Question: I m actually developping an application using coffeescript to transpile into javascript.
I was wondering if it's relevant to use SonnarQube to check generated javascript and to check unit test coverage % ?
Because when running sonar-runner on my ./app folder (the folder with the generated javascript), I have some errors and I can't do anything on these files.
Here's are some errors (due to coffeescript transpiling) :

Thanks for advance
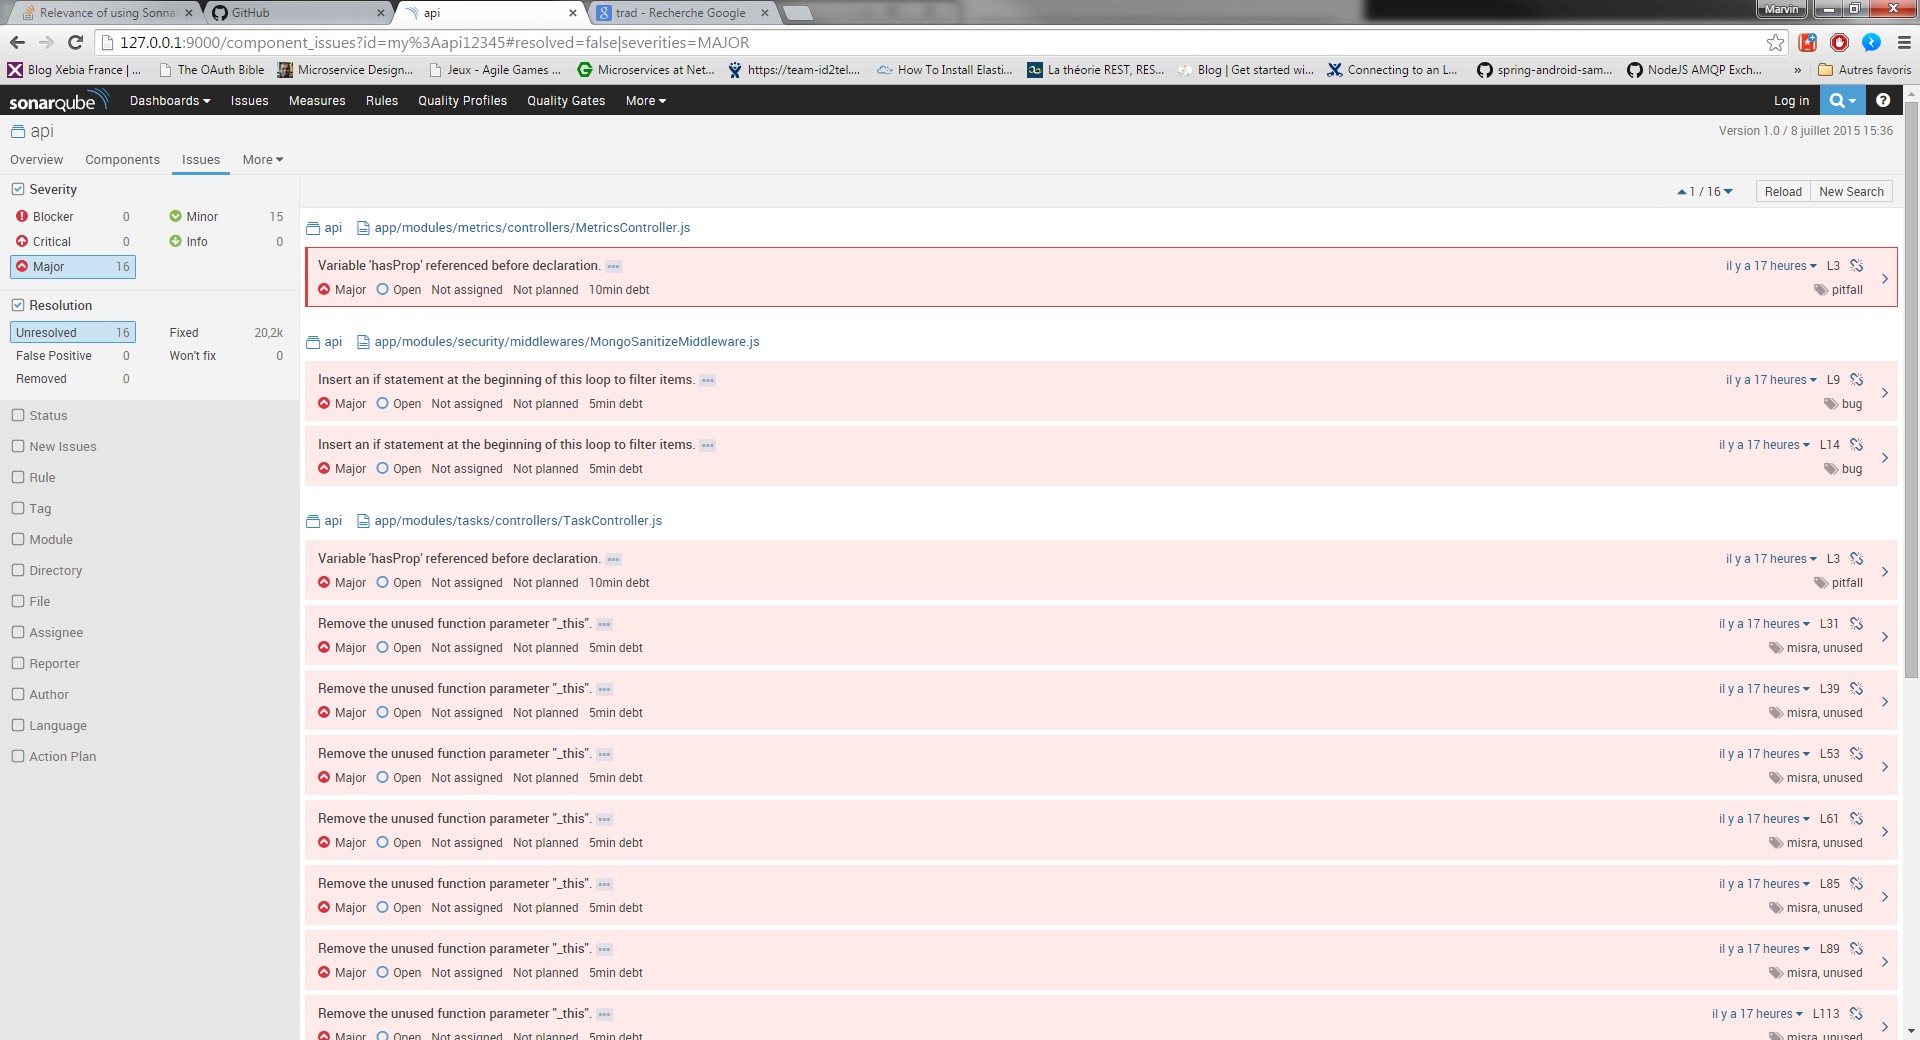
Answer: You could get away with some or all of the issues in your transpiled files by <URL>.
For instance, you can use a file pattern of 'app/**/*.js' with a rule pattern of '*', which will get rid of all issues on your transpiled files in the 'app/' folder.
Now, if you only want coverage on your CoffeeScript code, you can have a look at the <URL>, in conjunction with the 'sonar.import_unknown_files' property - although this could generate some noise, depending on the types of files you have in your source tree.